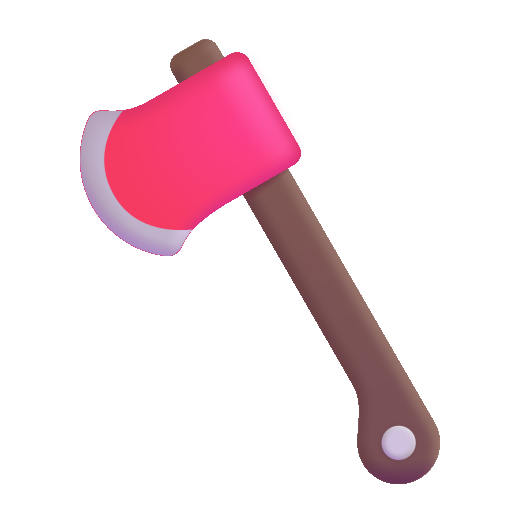
axe color